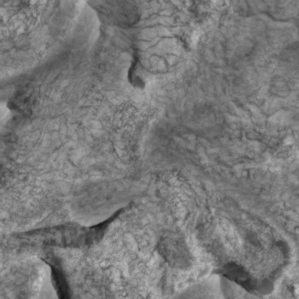
Label: non_frost